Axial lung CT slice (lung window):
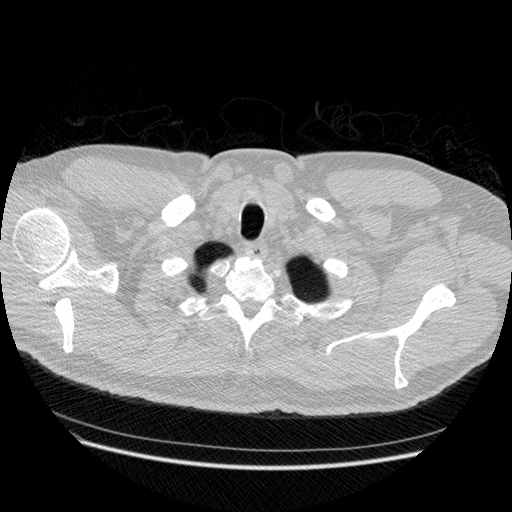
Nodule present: no